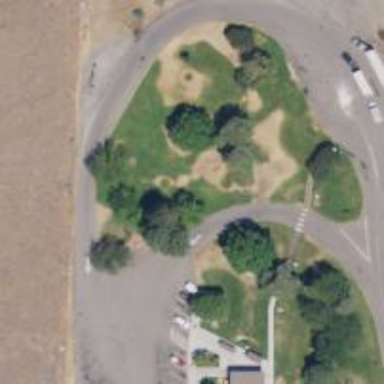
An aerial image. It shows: Rest area along service road.